Question: My axis labels often look not good (too close to tick labels) when I use Matplotlib.

How to set distance between tick labels and axis label? I just need to enlarge distance between "Number of stars" label and corresponding tick labels. Maybe latex 'space{}' is working but I don't know how to implement it. 'fig.subplots_adjust(left=)' is not a solution.
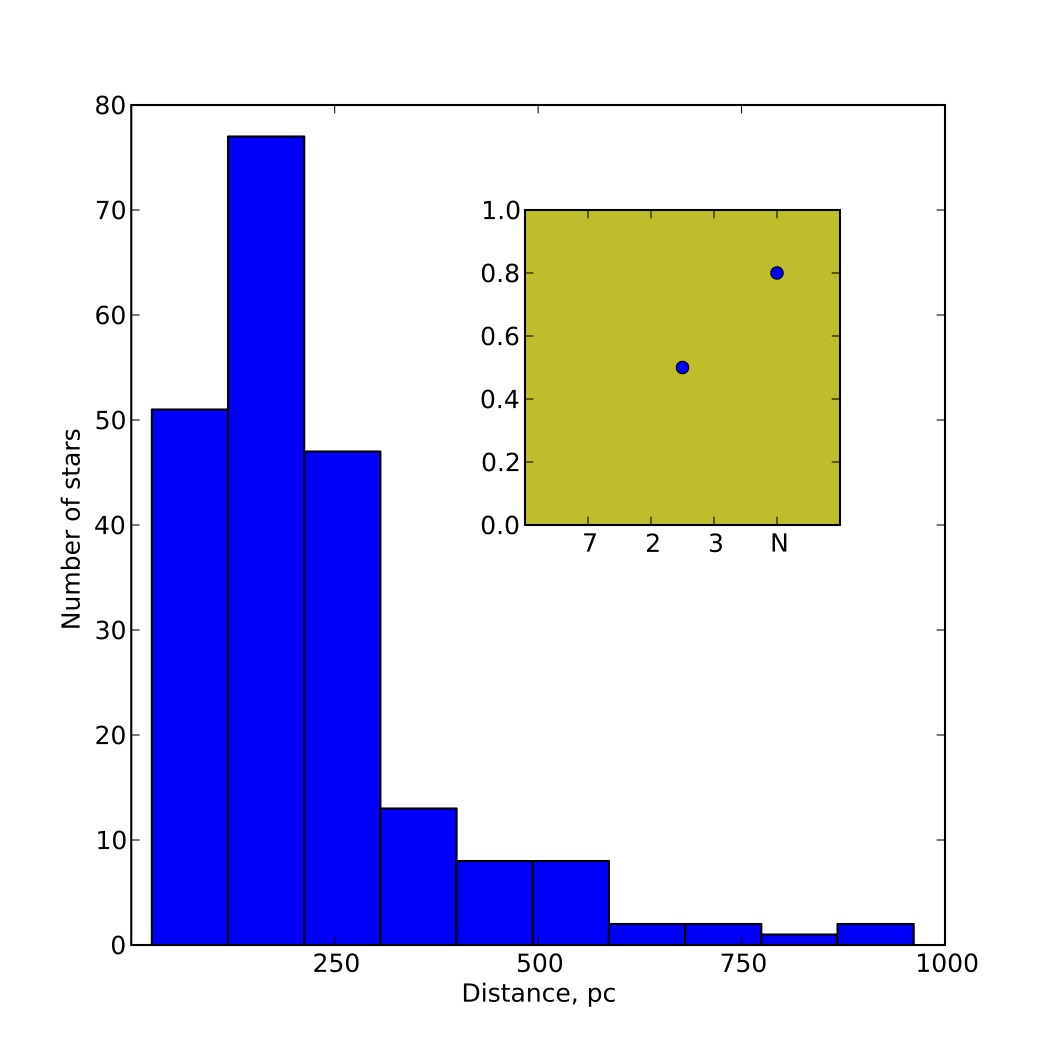
Answer: To move the axis label further away from the axis, you can include an argument to the optional 'labelpad' parameter of the corresponding method used to set the label, i.e. <URL>. This parameter takes a scalar which is the spacing between the axis and the label given in .
As to achieve the same effect when using the <URL> method of , I believe you can include an argument to the parameters 'xoffset' or 'yoffset', depending on which axis you want to alter the placement of the text. The arguments of these parameters have "units" of , meaning e.g. 'xoffset=0.05' makes the offset of the x-ticks 5 % of the map width.